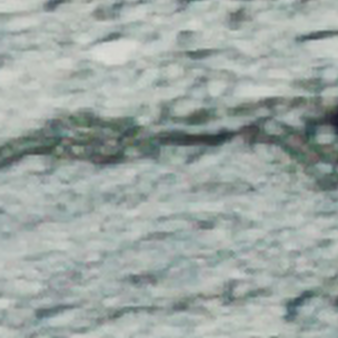
Label: other